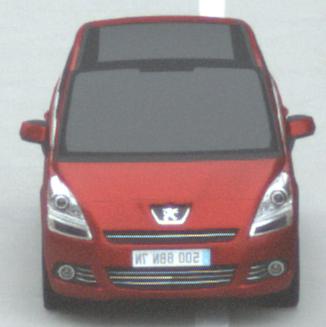
Make: Peugeot
Model: 5008 120 VTi
Detailed model: 5008 (I) Van
Model produced from: 2009/10
Model produced until: 2011/07
Doors: 5
Color: red
Road condition: dry road
Daytime: midday
Contrast: low contrast